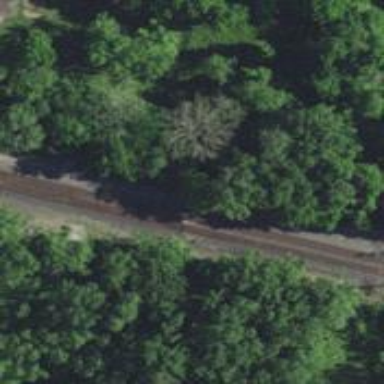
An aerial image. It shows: Railroad crossover.